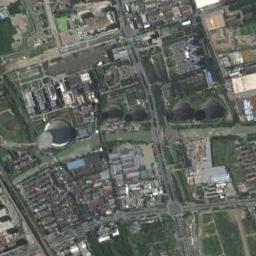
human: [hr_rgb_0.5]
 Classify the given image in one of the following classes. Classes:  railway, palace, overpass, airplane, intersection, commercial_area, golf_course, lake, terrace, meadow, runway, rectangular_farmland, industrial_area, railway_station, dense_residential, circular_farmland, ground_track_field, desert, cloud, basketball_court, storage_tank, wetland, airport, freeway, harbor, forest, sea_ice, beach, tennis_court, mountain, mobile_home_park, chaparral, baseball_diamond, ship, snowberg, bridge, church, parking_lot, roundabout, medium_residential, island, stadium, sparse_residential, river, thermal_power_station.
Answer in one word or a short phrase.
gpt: thermal_power_station